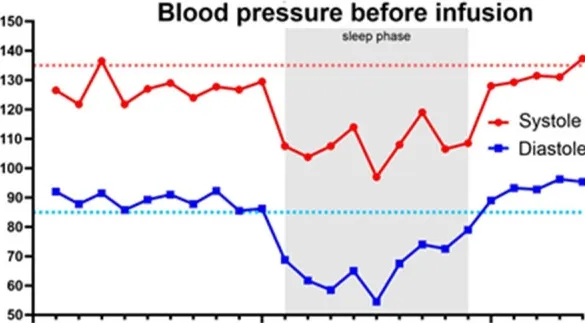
During.
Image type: pathology (immunostaining)